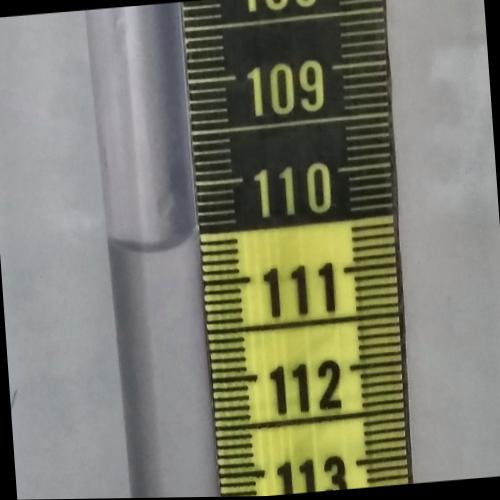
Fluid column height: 110.6 cm